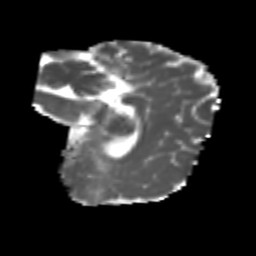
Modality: MD
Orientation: sagittal
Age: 6
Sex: male
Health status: healthy